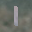
Label: 1